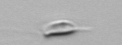
Label: Chrysochromulina